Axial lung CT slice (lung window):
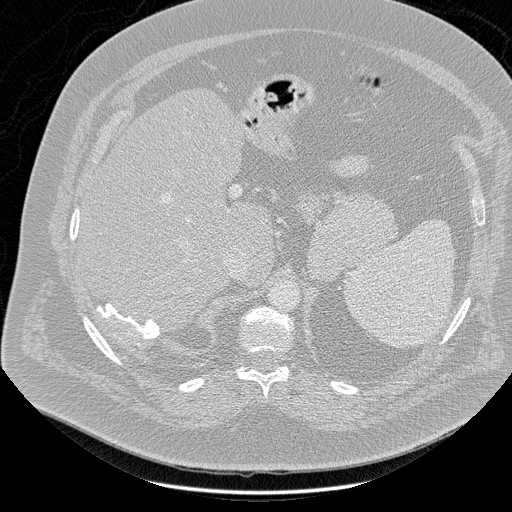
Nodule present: no